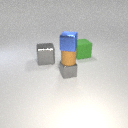
large green rubber cube behind large gray metal cube